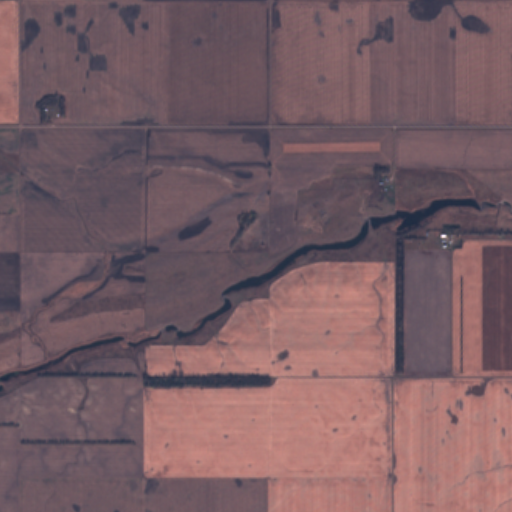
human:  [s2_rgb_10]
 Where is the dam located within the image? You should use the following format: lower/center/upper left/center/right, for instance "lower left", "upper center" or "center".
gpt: The dam is located in the center right of the image.
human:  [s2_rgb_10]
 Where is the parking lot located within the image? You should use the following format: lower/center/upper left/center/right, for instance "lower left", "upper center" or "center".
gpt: There is no parking lot in the image.